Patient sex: M
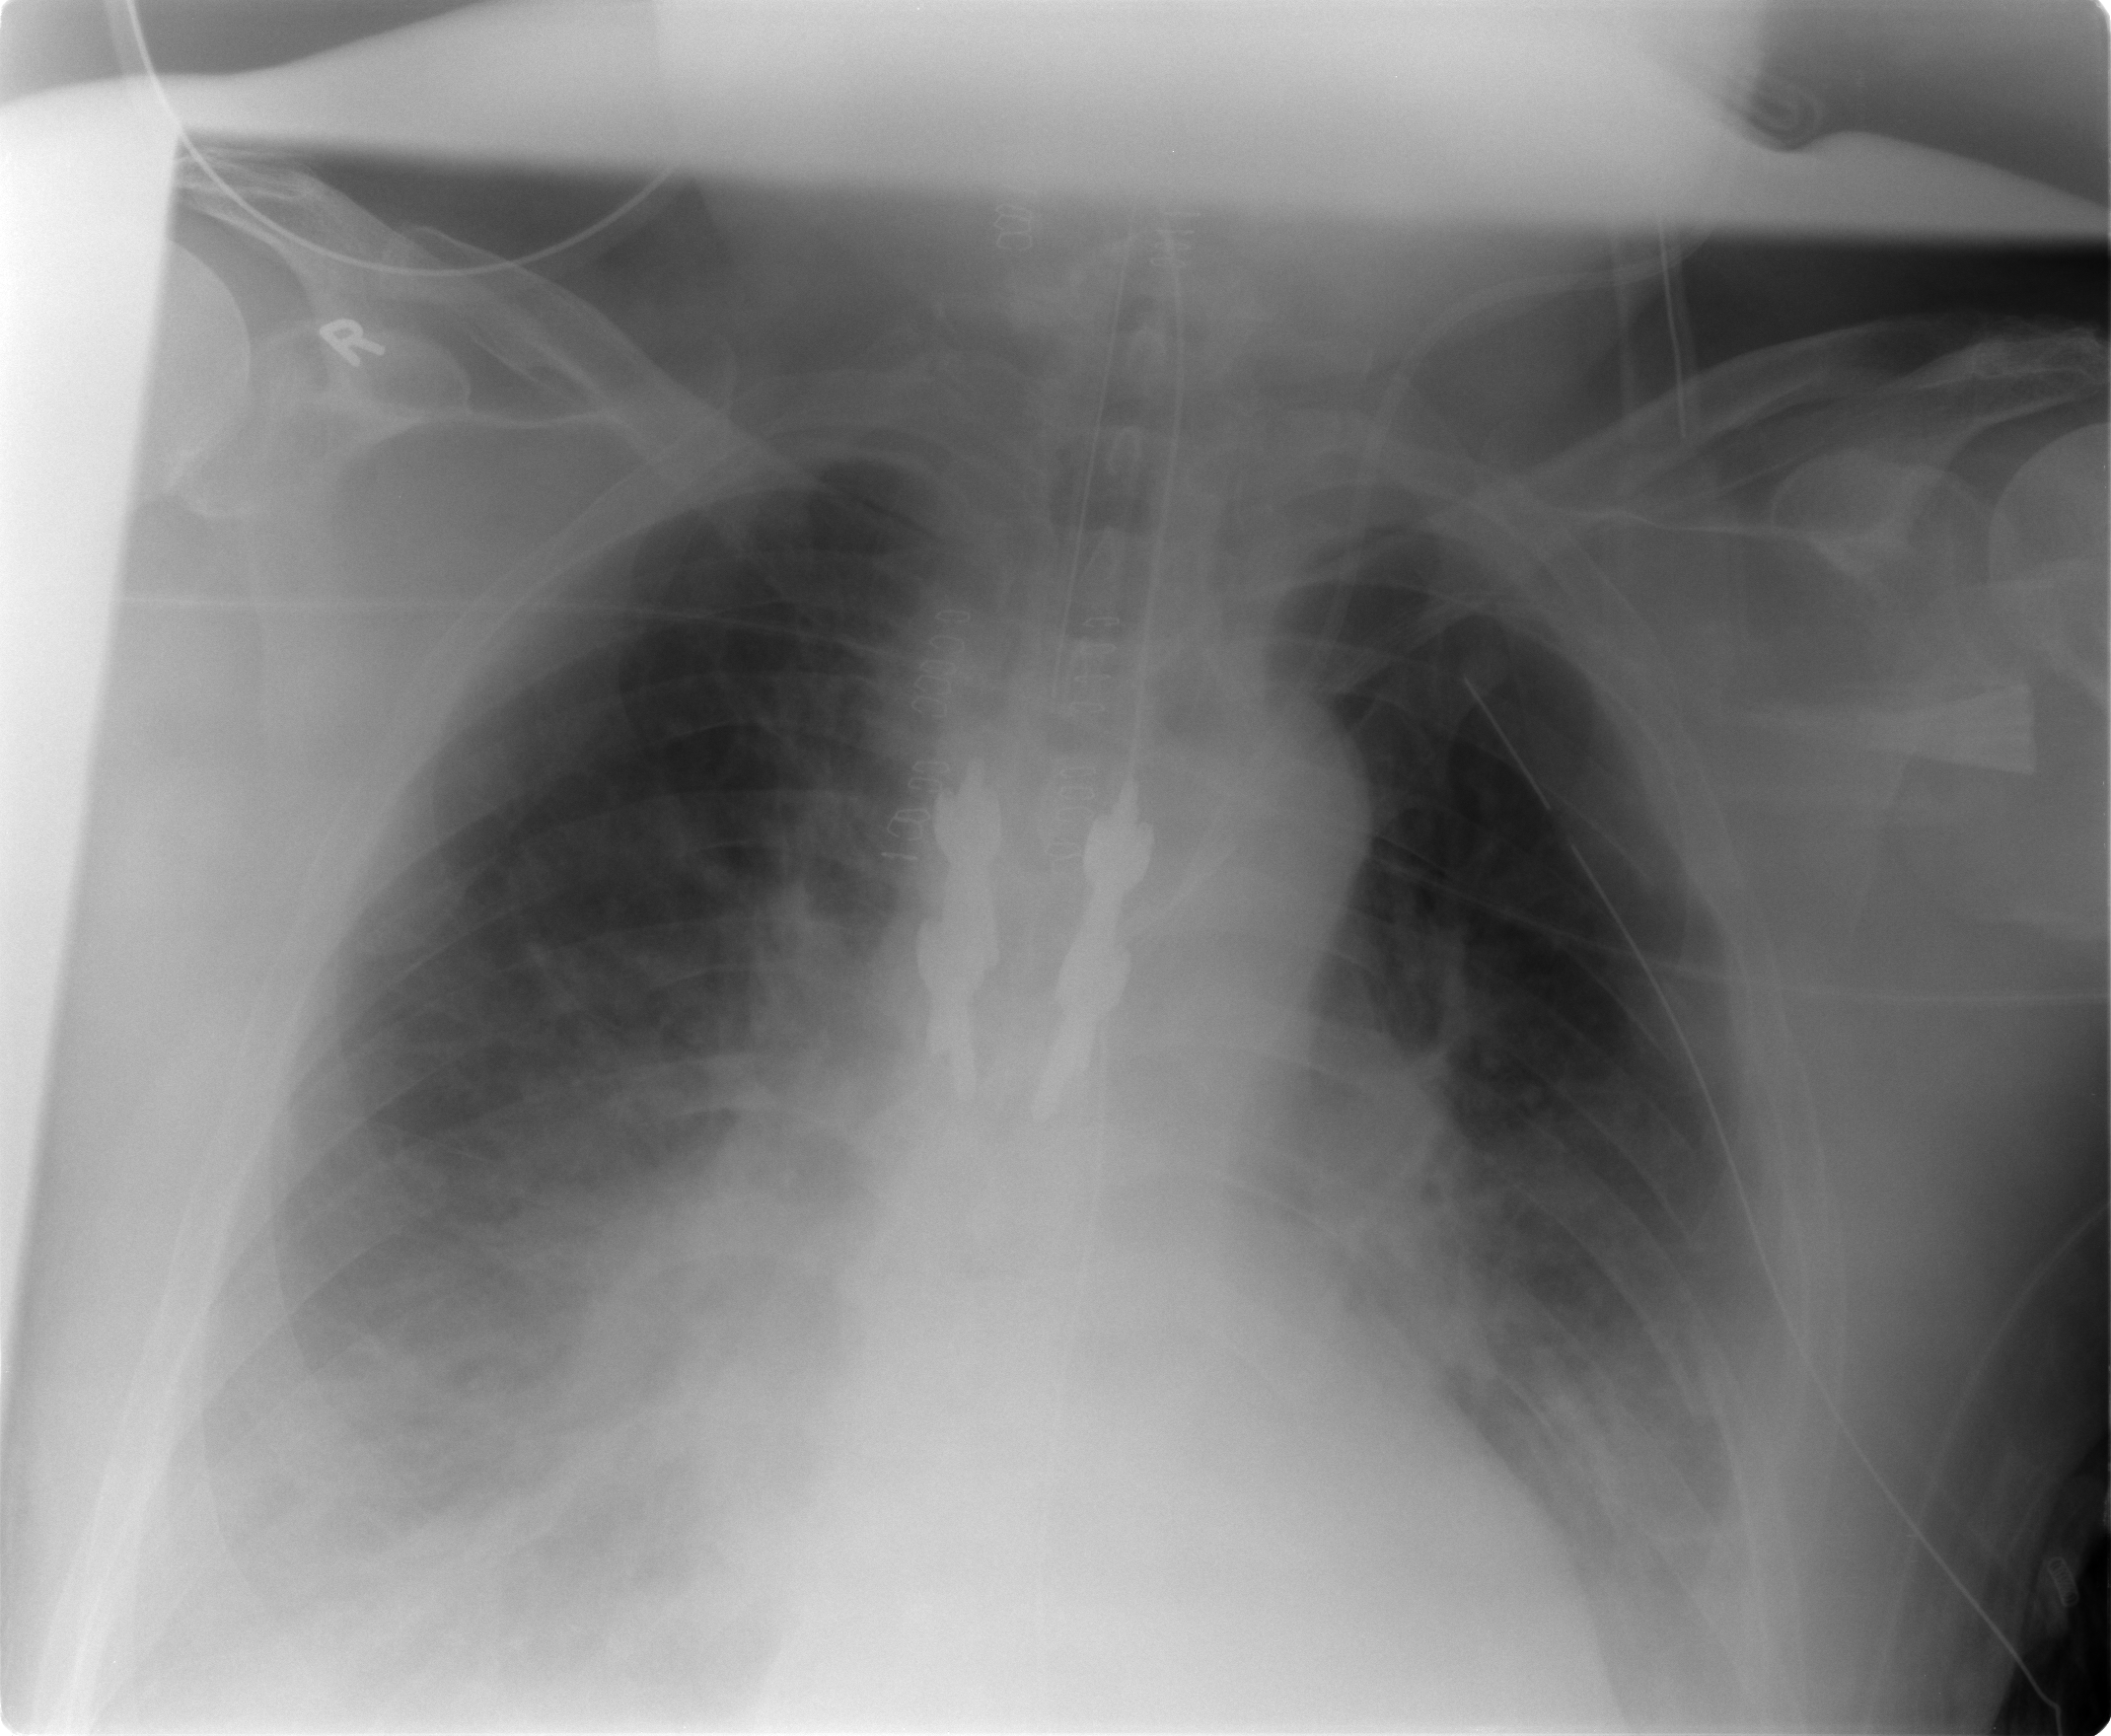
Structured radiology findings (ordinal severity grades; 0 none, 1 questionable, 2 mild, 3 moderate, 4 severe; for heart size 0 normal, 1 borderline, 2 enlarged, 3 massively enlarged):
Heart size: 0
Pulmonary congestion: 0
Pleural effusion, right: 2
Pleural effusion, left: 2
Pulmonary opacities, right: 0
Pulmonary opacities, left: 0
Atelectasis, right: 2
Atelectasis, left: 2